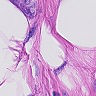
Metastatic tissue present: yes